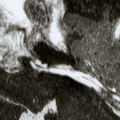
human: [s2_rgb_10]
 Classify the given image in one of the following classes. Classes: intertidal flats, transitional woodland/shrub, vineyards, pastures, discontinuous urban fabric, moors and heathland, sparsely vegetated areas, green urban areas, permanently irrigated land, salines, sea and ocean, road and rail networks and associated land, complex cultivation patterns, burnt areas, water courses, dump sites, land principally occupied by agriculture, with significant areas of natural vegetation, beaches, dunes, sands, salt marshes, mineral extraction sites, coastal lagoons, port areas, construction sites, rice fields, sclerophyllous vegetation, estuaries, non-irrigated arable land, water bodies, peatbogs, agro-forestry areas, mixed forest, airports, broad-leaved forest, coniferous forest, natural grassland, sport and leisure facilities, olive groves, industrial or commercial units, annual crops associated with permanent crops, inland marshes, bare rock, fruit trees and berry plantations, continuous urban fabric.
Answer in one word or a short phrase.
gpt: coniferous forest, transitional woodland/shrub, peatbogs